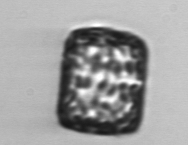
Label: Lauderia_annulata